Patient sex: F
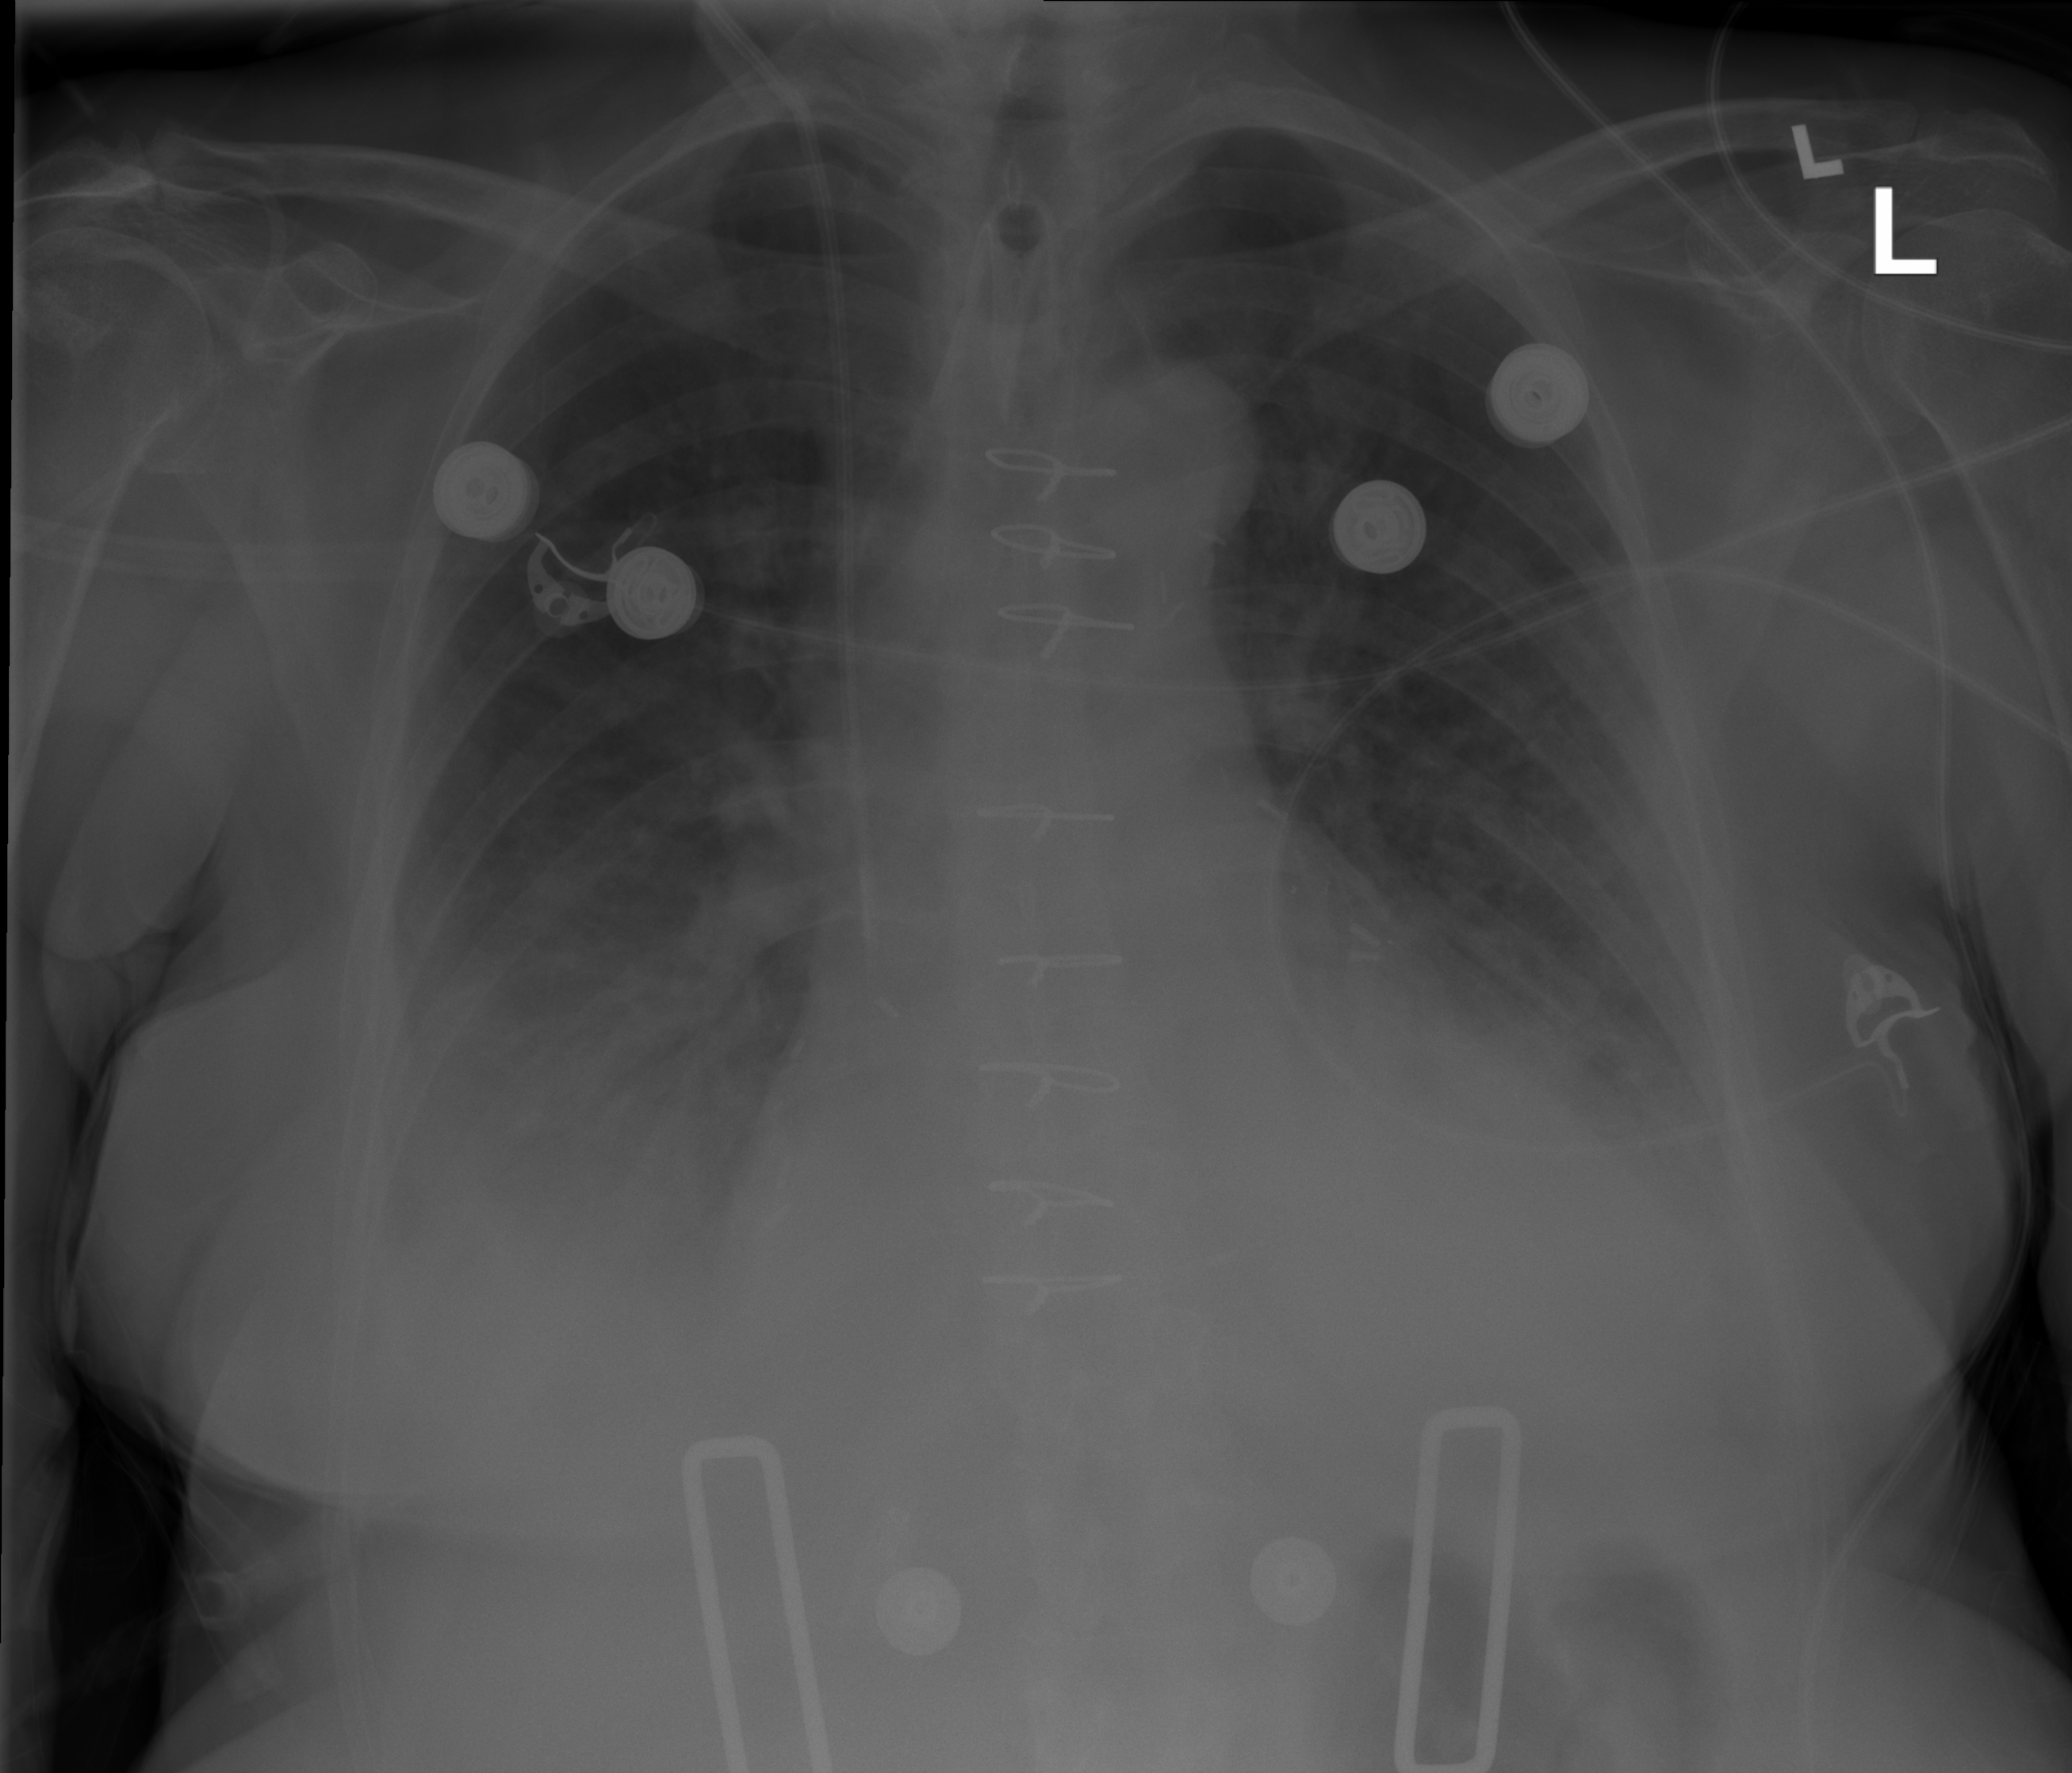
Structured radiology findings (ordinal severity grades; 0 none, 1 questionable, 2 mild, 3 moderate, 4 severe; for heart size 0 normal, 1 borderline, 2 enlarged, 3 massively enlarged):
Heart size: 2
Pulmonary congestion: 2
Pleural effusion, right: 2
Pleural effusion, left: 2
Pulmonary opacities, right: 2
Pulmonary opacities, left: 2
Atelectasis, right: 2
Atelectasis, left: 2